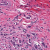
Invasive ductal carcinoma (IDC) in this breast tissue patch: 0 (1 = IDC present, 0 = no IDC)